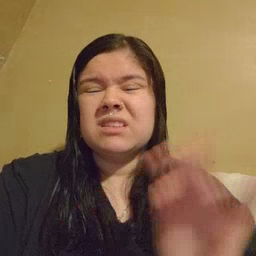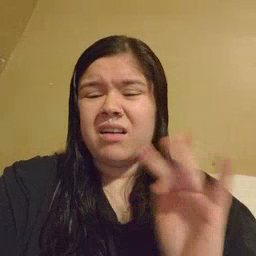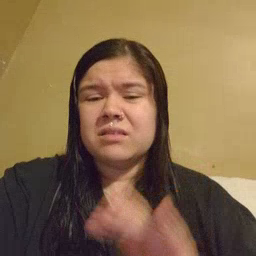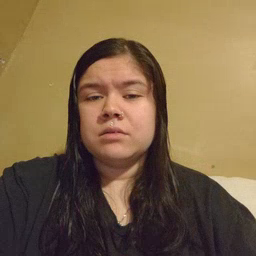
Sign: yucky